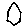
Label: hexagon